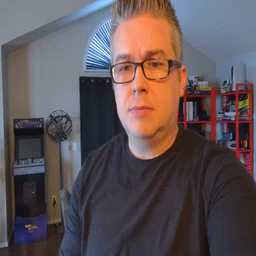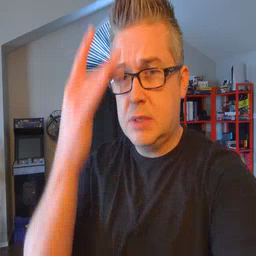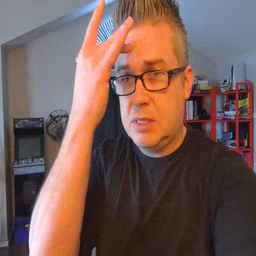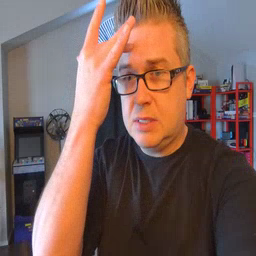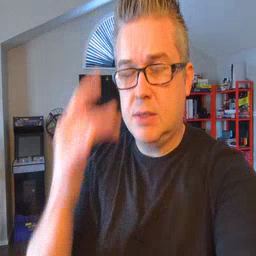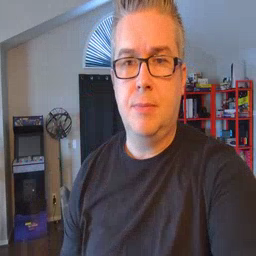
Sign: sick